Question: I can't understand what is the purpose of mentioning a float class to out put HTML code.. The problem am facing due to this rail feature is that next element come next to it instead of coming right after it. Is there any easy way to fix this instead of using JQuery or over write inpput to display it as integer/string.. To remove that class float.. Kindly reply ASAP..
':as=>:float' need to change to ':as=>:string'
Thanks..
'''
<%= f.association :resource, :required=>:true, %>
<%= f.input :join_date,:as=>:string, :required=>:true, :input_html=>{:class=>'datepicker'} %>
<%= f.association :resource_role, :required=>:true, :label=>"Role" %>
<%= f.association :resource_billing_type, :required=>:true, :label=>"Billing Type" %>
<%= f.input :billing_rate, :as=>:float, :required=>:true, %>
'''

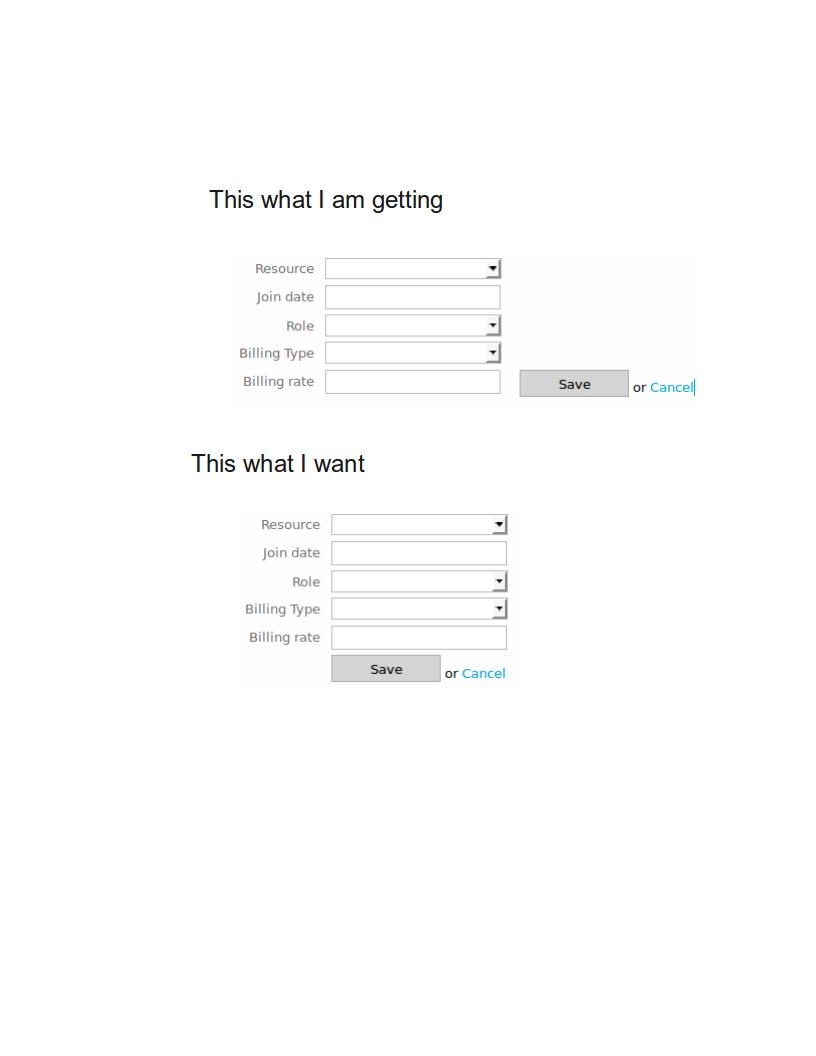
Answer: I agree with others that seeing the html output and css code would make answering this question easier. My guess is that you have some CSS saying "float:left;" and that following that, and before the save and cancel button you need to simply add a div with "clear:both;" as the CSS. Then the submit and cancel buttons will go below.
It's also possible that you could remove the float and just use relative positioning for the billing rate.